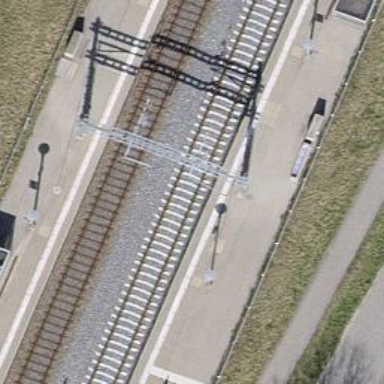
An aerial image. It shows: Stop position for public transport on the railway.